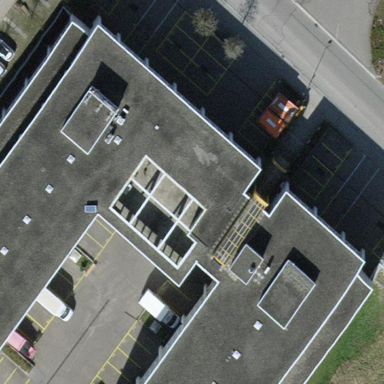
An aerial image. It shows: Commercial building.